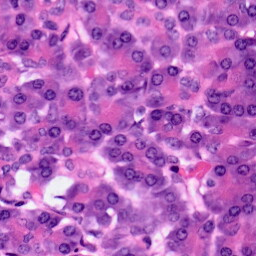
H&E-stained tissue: Pancreatic